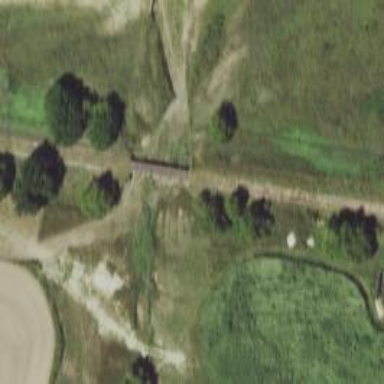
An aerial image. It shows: Abandoned railway.